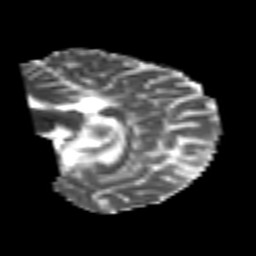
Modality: MD
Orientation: sagittal
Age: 25
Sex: male
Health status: healthy